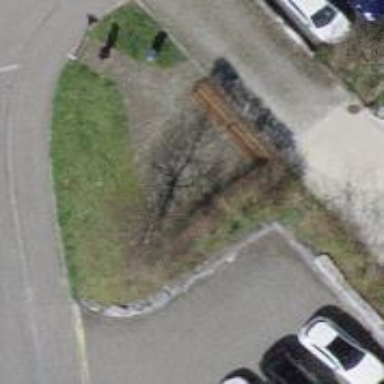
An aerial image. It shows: Brown bench in the vicinity.